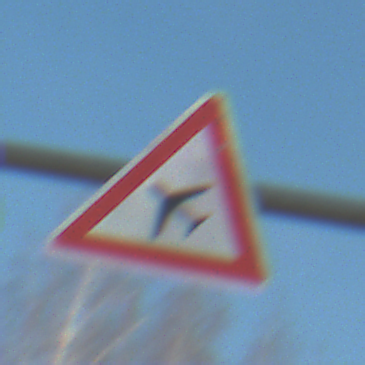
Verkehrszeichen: FlugbetriebRechts
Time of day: MorningAfternoon
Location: Outdoor (Suburban)
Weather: Clear
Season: NotSpecified
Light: Natural